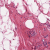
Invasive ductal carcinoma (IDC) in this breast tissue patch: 0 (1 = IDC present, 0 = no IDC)